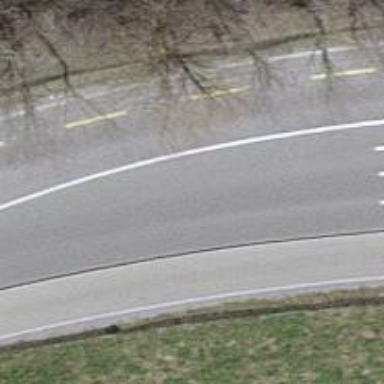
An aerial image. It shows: Secondary road with asphalt surface. There is designated lane for cyclists on the left side.